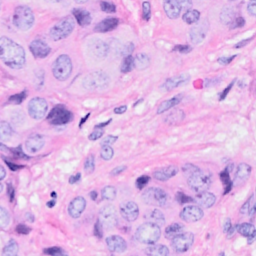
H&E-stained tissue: Breast